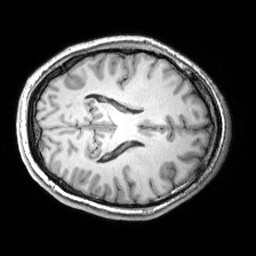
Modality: T1w
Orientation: axial
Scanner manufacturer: siemens
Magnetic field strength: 3 T
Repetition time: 2.53 s
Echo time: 0.00299 s